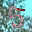
Label: 5